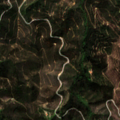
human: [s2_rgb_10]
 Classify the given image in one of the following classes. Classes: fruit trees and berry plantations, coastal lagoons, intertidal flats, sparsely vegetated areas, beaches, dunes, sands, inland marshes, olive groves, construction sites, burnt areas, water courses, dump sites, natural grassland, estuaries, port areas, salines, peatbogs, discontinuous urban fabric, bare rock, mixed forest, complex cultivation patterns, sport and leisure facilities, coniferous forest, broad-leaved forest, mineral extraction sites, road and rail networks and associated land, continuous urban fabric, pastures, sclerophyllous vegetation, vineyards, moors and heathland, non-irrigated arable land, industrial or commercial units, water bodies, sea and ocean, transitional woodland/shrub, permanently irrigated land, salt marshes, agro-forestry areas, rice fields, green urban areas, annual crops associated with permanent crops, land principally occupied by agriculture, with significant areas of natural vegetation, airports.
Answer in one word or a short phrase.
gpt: broad-leaved forest, sclerophyllous vegetation